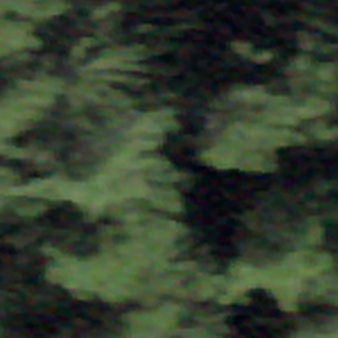
Label: other